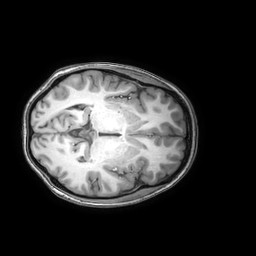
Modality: T1w
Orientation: axial
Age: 21
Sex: female
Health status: healthy
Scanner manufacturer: philips
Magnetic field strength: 3 T
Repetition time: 0.0079 s
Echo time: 0.0035 s